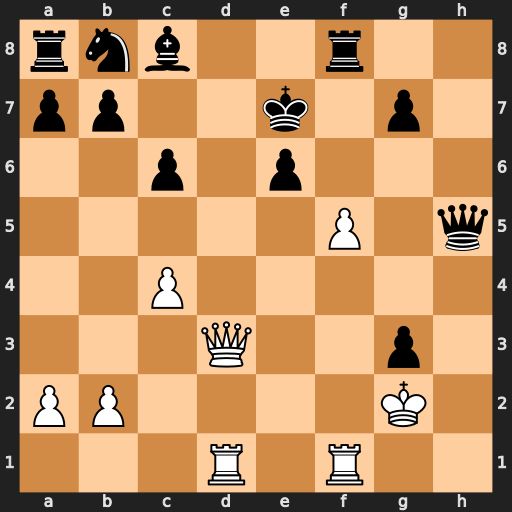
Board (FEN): rnb2r2/pp2k1p1/2p1p3/5P1q/2P5/3Q2p1/PP4K1/3R1R2
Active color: w
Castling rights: -
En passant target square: -
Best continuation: Qd6+ Ke8 Qd8+ Kf7 fxe6+ Kg6 Qxf8